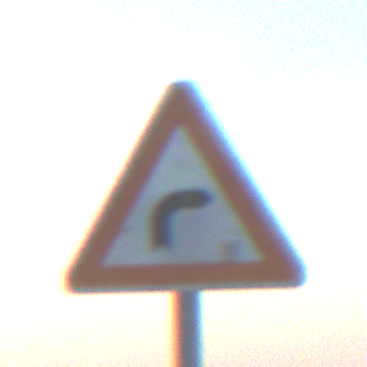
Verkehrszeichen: KurveRechts
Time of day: SunriseSunset
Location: Outdoor (Nature)
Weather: Clear
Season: NotSpecified
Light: Natural